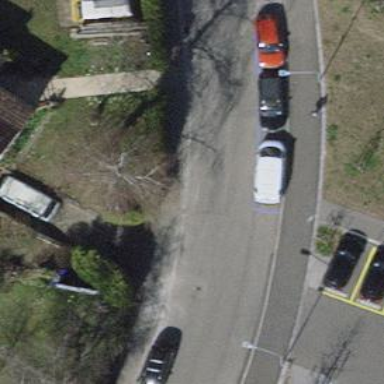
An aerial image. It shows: Residential road with asphalt surface and separate sidewalk.